Question: I have a strange problem using a MapView in Android.
It works fine until i click on a overlay item and then back. The map is as you can see in the screenshot, half white, and continues to be so until i zoom in and out and everything is back to normal.
Have anyone else seen this before? Could it be due to something in my layout?
I have found that this problem is related to that I have a MapView in the Activity that i start. Somehow the MapView height seems to be cached when I come back. Tried invalidating and reloading mapview, but nothing works. Someone must have seen this error before?
---

'''
<RelativeLayout xmlns:android="http://schemas.android.com/apk/res/android"
android:layout_width="fill_parent"
android:layout_height="fill_parent" >
<com.google.android.maps.MapView
android:id="@+id/MapView"
android:layout_width="fill_parent"
android:layout_height="fill_parent"
android:layout_alignParentTop="true"
android:layout_alignParentBottom="true"
android:apiKey="xxx"
android:clickable="true"
android:enabled="true"
/>
<include
android:id="@+id/Progress"
android:layout_width="fill_parent"
android:layout_height="fill_parent"
layout="@layout/progress"
android:visibility="gone" />
</RelativeLayout>
'''
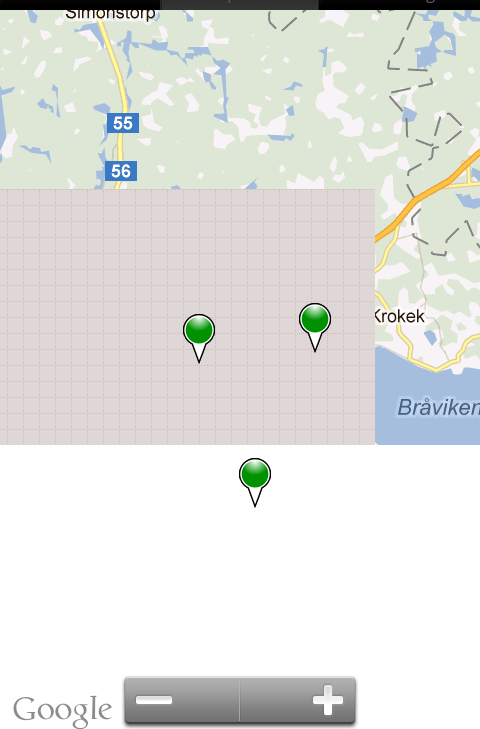
Answer: The problem was somehow related to the MapView reusing something about the layout when switching between activities.
Solved by doing the following in onResume:
'''
LayoutParams layoutParams = mMapView.getLayoutParams();
mMapView.setLayoutParams(layoutParams);
'''